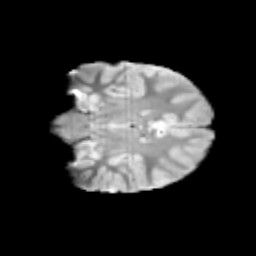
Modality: T2w
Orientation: coronal
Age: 11
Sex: female
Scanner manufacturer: siemens
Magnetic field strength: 3 T
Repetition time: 3.8 s
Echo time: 0.07 s